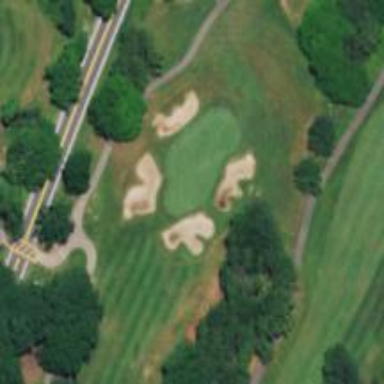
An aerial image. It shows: Golf hole.